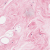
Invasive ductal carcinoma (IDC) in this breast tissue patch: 0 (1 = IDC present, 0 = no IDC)